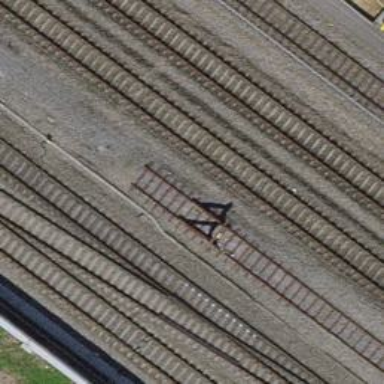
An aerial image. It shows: Railway buffer stop.